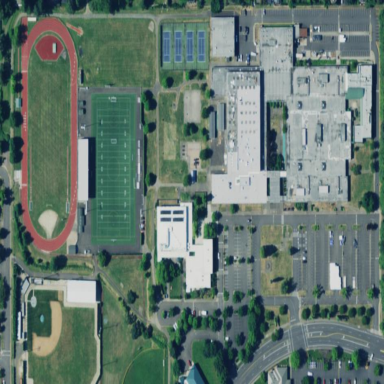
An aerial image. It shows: School.